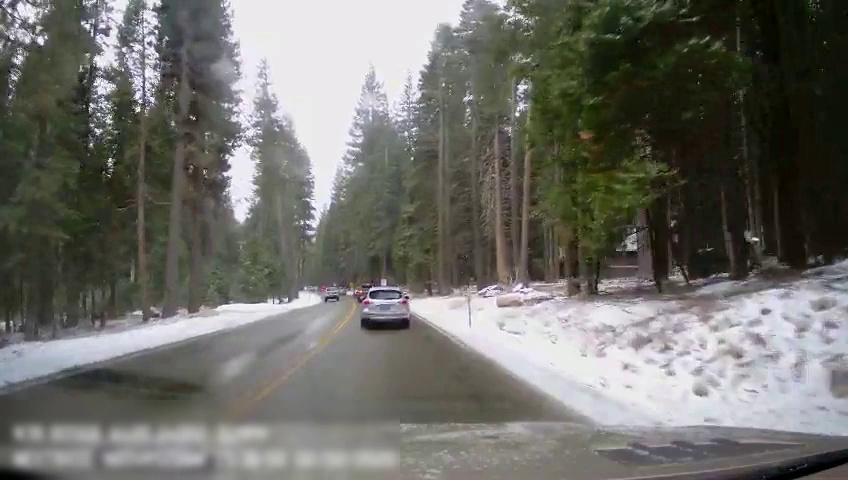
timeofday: Day
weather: Snowy
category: Drivable Space
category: Vehicles | Car
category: Vehicles | Truck
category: Vehicles | SUV
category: Vehicles | SUV
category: Lanes | Current Lane
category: Lanes | Opposite Lane
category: Lanes | Current Lane